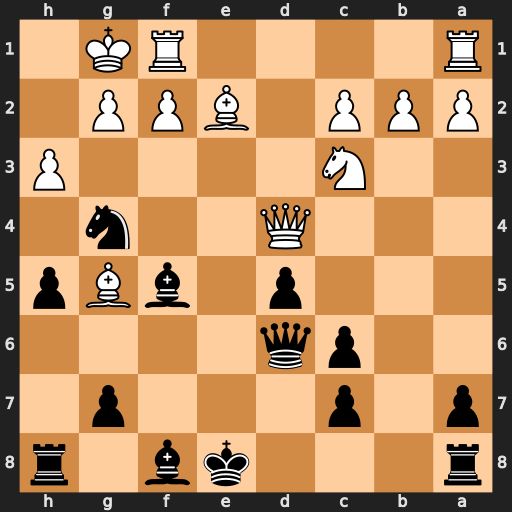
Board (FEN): r3kb1r/p1p3p1/2pq4/3p1bBp/3Q2n1/2N4P/PPP1BPP1/R4RK1
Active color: b
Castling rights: kq
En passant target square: -
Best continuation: Qh2#